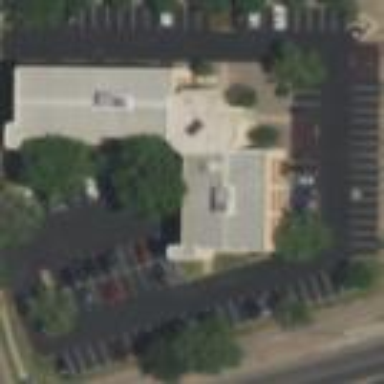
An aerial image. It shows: Parking area.